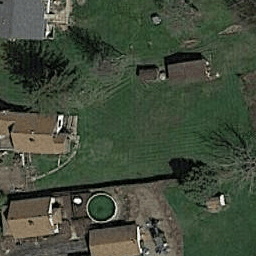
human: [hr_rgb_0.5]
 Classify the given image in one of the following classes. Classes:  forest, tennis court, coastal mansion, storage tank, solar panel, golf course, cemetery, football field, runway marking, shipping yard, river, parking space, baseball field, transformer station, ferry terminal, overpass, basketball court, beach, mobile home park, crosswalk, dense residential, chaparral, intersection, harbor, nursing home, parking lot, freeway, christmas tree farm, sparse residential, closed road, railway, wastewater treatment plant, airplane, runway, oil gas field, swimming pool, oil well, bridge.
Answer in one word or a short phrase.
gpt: sparse residential